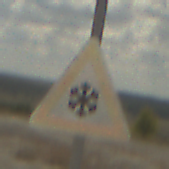
Verkehrszeichen: SchneeOderEisglaette
Umgebung: Outdoor, Beach
Tageszeit: Midday
Wetter: PartlyCloudy
Licht: Natural
Jahreszeit: NotSpecified
Kontrast: HighContrast